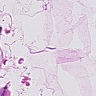
Metastatic tissue present: no